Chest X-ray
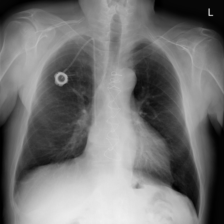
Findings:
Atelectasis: negative
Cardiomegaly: negative
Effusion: negative
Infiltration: negative
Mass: negative
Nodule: negative
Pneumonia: negative
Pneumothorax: negative
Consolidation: negative
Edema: negative
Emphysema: negative
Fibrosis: negative
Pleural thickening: negative
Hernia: negative